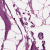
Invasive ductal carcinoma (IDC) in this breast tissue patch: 0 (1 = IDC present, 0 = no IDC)